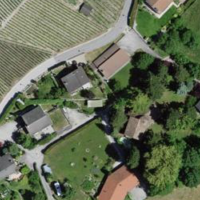
EUNIS habitat code: 55
Species observed at this site:
Viola calcarata